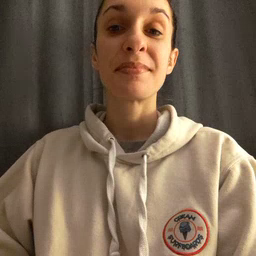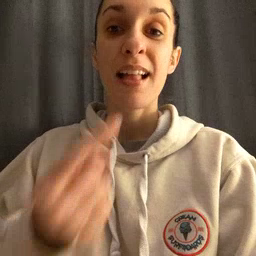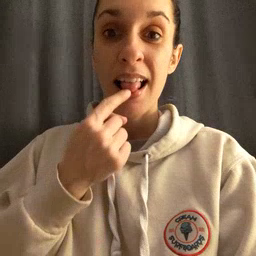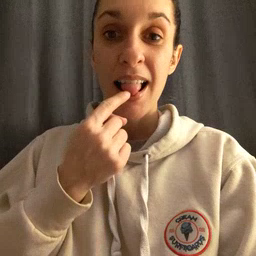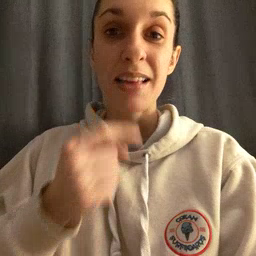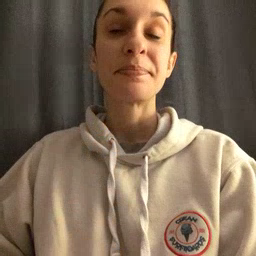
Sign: tongue